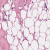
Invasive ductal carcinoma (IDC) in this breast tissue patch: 0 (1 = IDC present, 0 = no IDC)